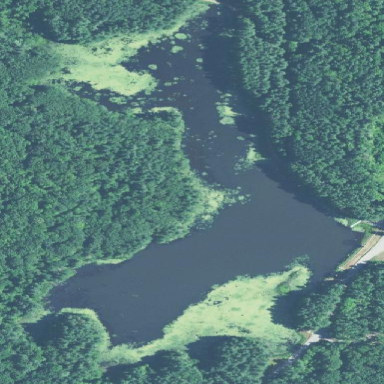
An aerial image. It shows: Reservoir of natural water.